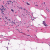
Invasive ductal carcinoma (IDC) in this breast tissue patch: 0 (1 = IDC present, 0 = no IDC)